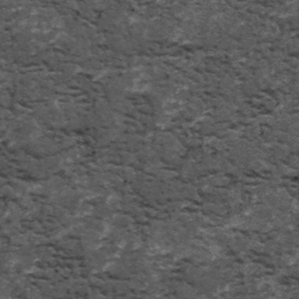
Label: frost